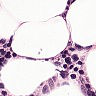
Metastatic tissue present: no